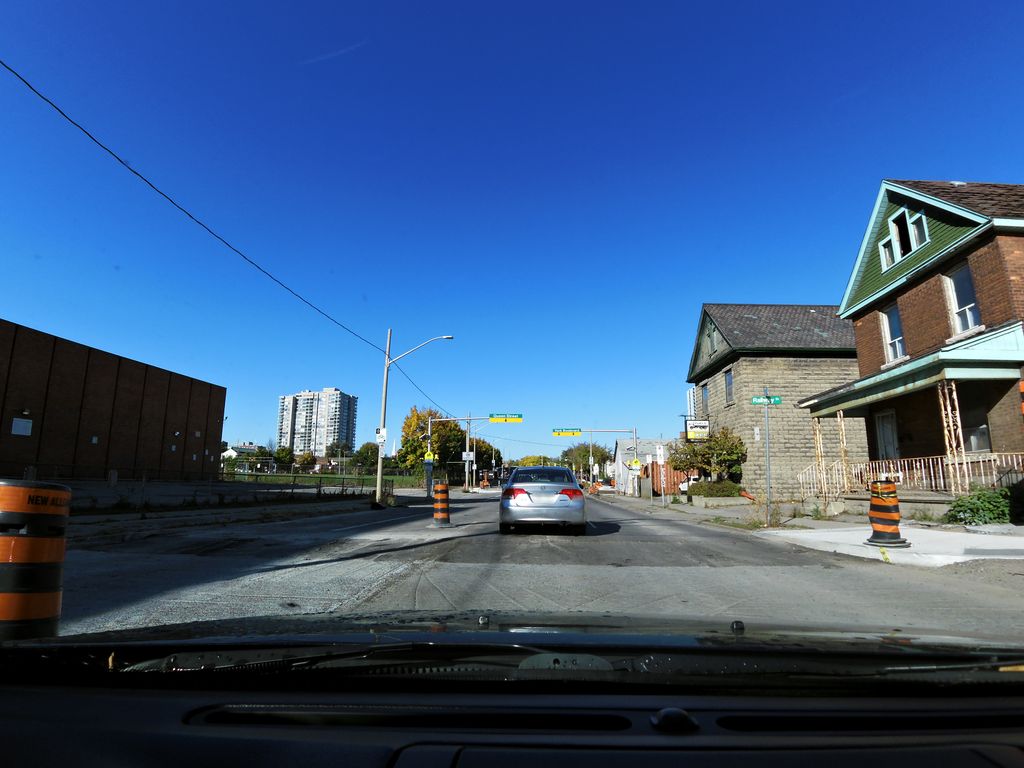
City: hamilton